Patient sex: M
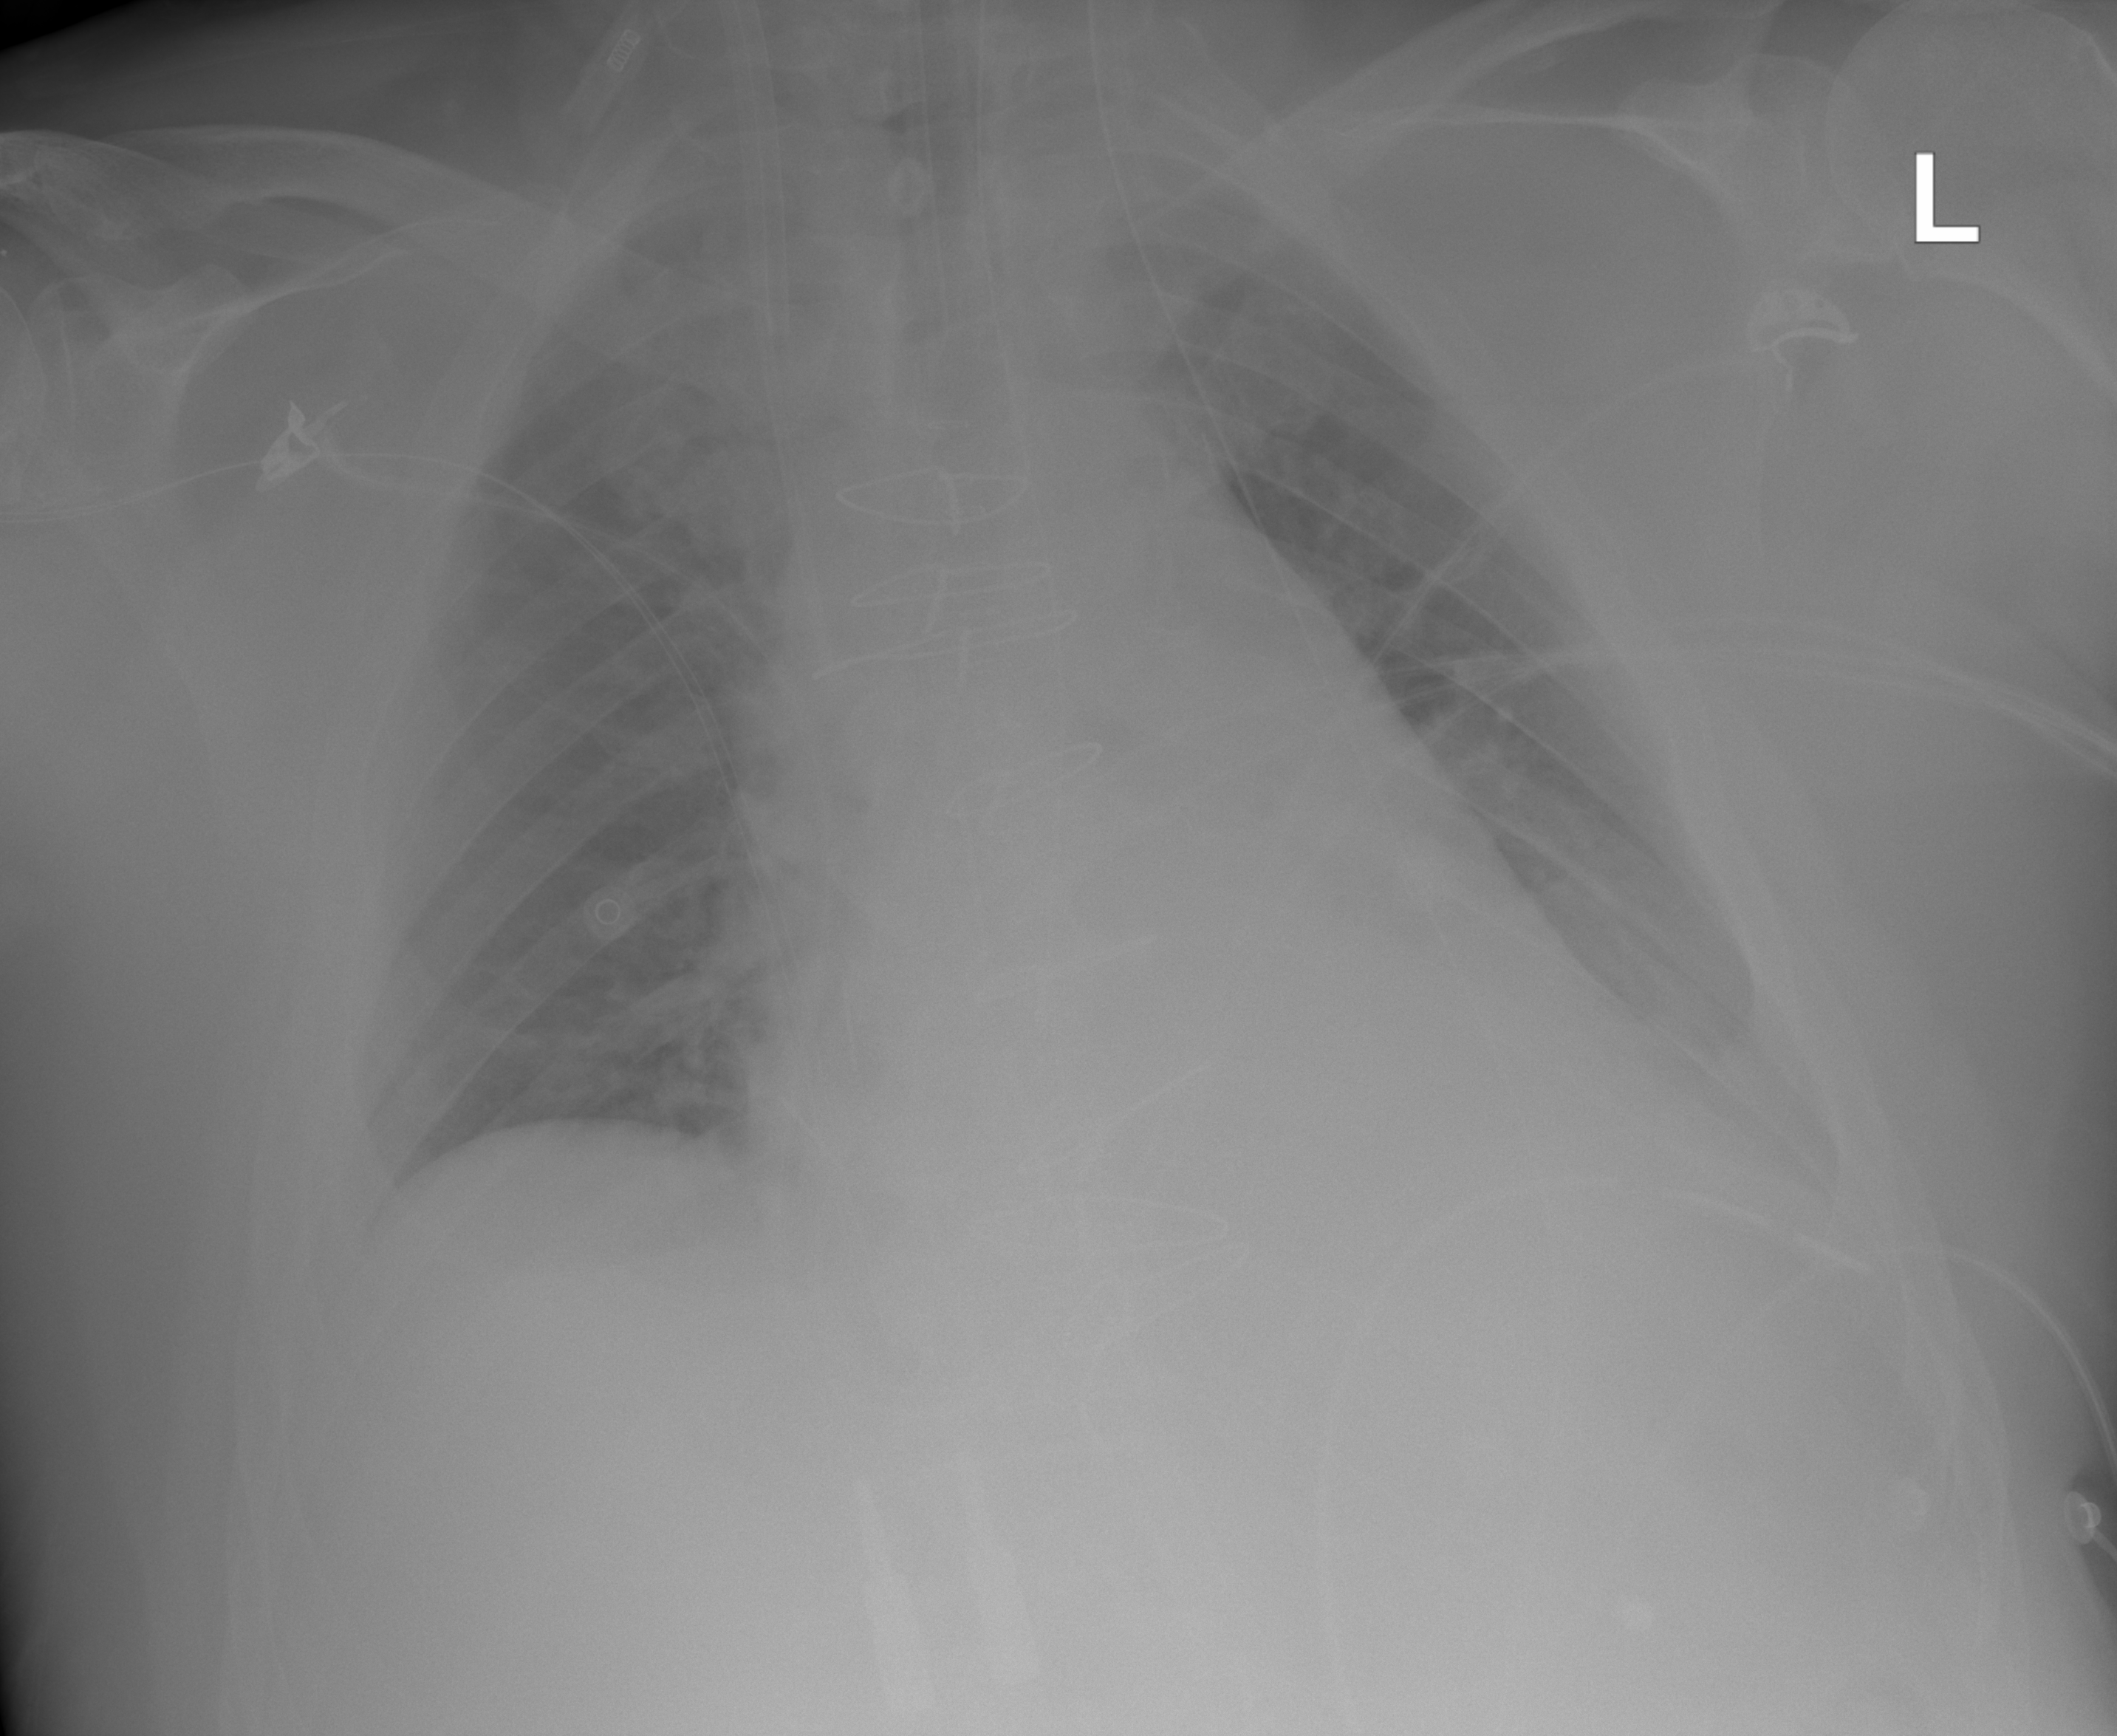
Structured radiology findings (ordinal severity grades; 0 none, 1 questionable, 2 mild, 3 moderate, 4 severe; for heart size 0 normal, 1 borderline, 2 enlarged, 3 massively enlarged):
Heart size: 2
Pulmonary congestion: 0
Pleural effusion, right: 1
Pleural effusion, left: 2
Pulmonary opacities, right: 0
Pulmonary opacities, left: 0
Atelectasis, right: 0
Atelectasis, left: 2